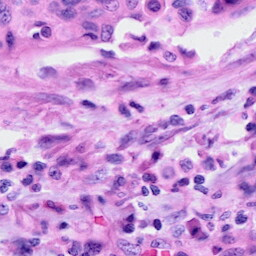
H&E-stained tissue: Cervix